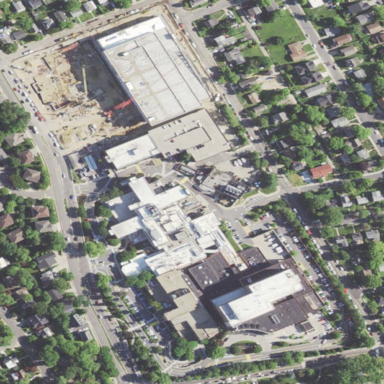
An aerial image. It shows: Hospital providing healthcare services.